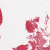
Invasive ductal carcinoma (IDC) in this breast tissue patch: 0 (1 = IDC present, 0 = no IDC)